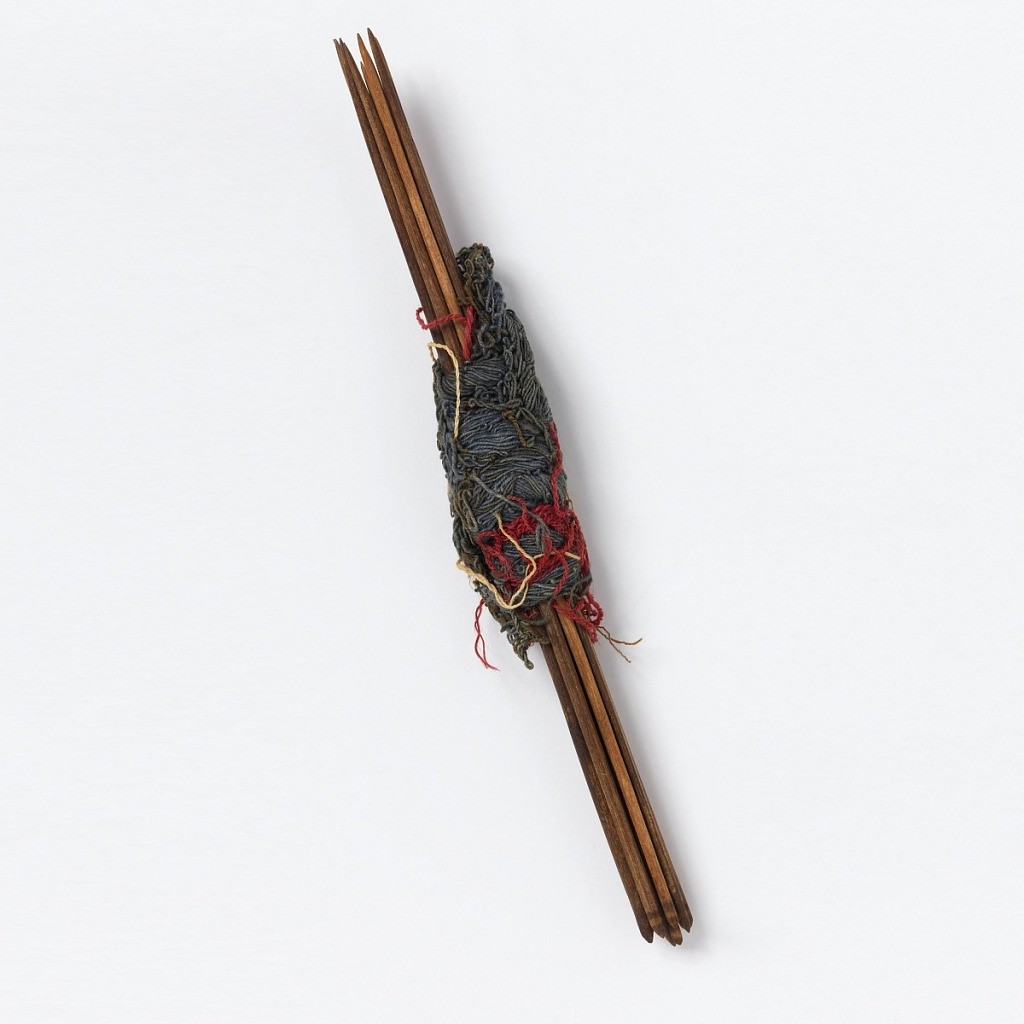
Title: Bobbins
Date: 1100–1400
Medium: wood bobbins, cotton and wool yarns
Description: Eleven small wooden bobbins painted at one end and bluntly pointed at the other end. Blue, brown, tan and red cotton and woolen yarns wound loosely around the group.